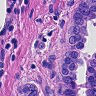
Metastatic tissue present: yes